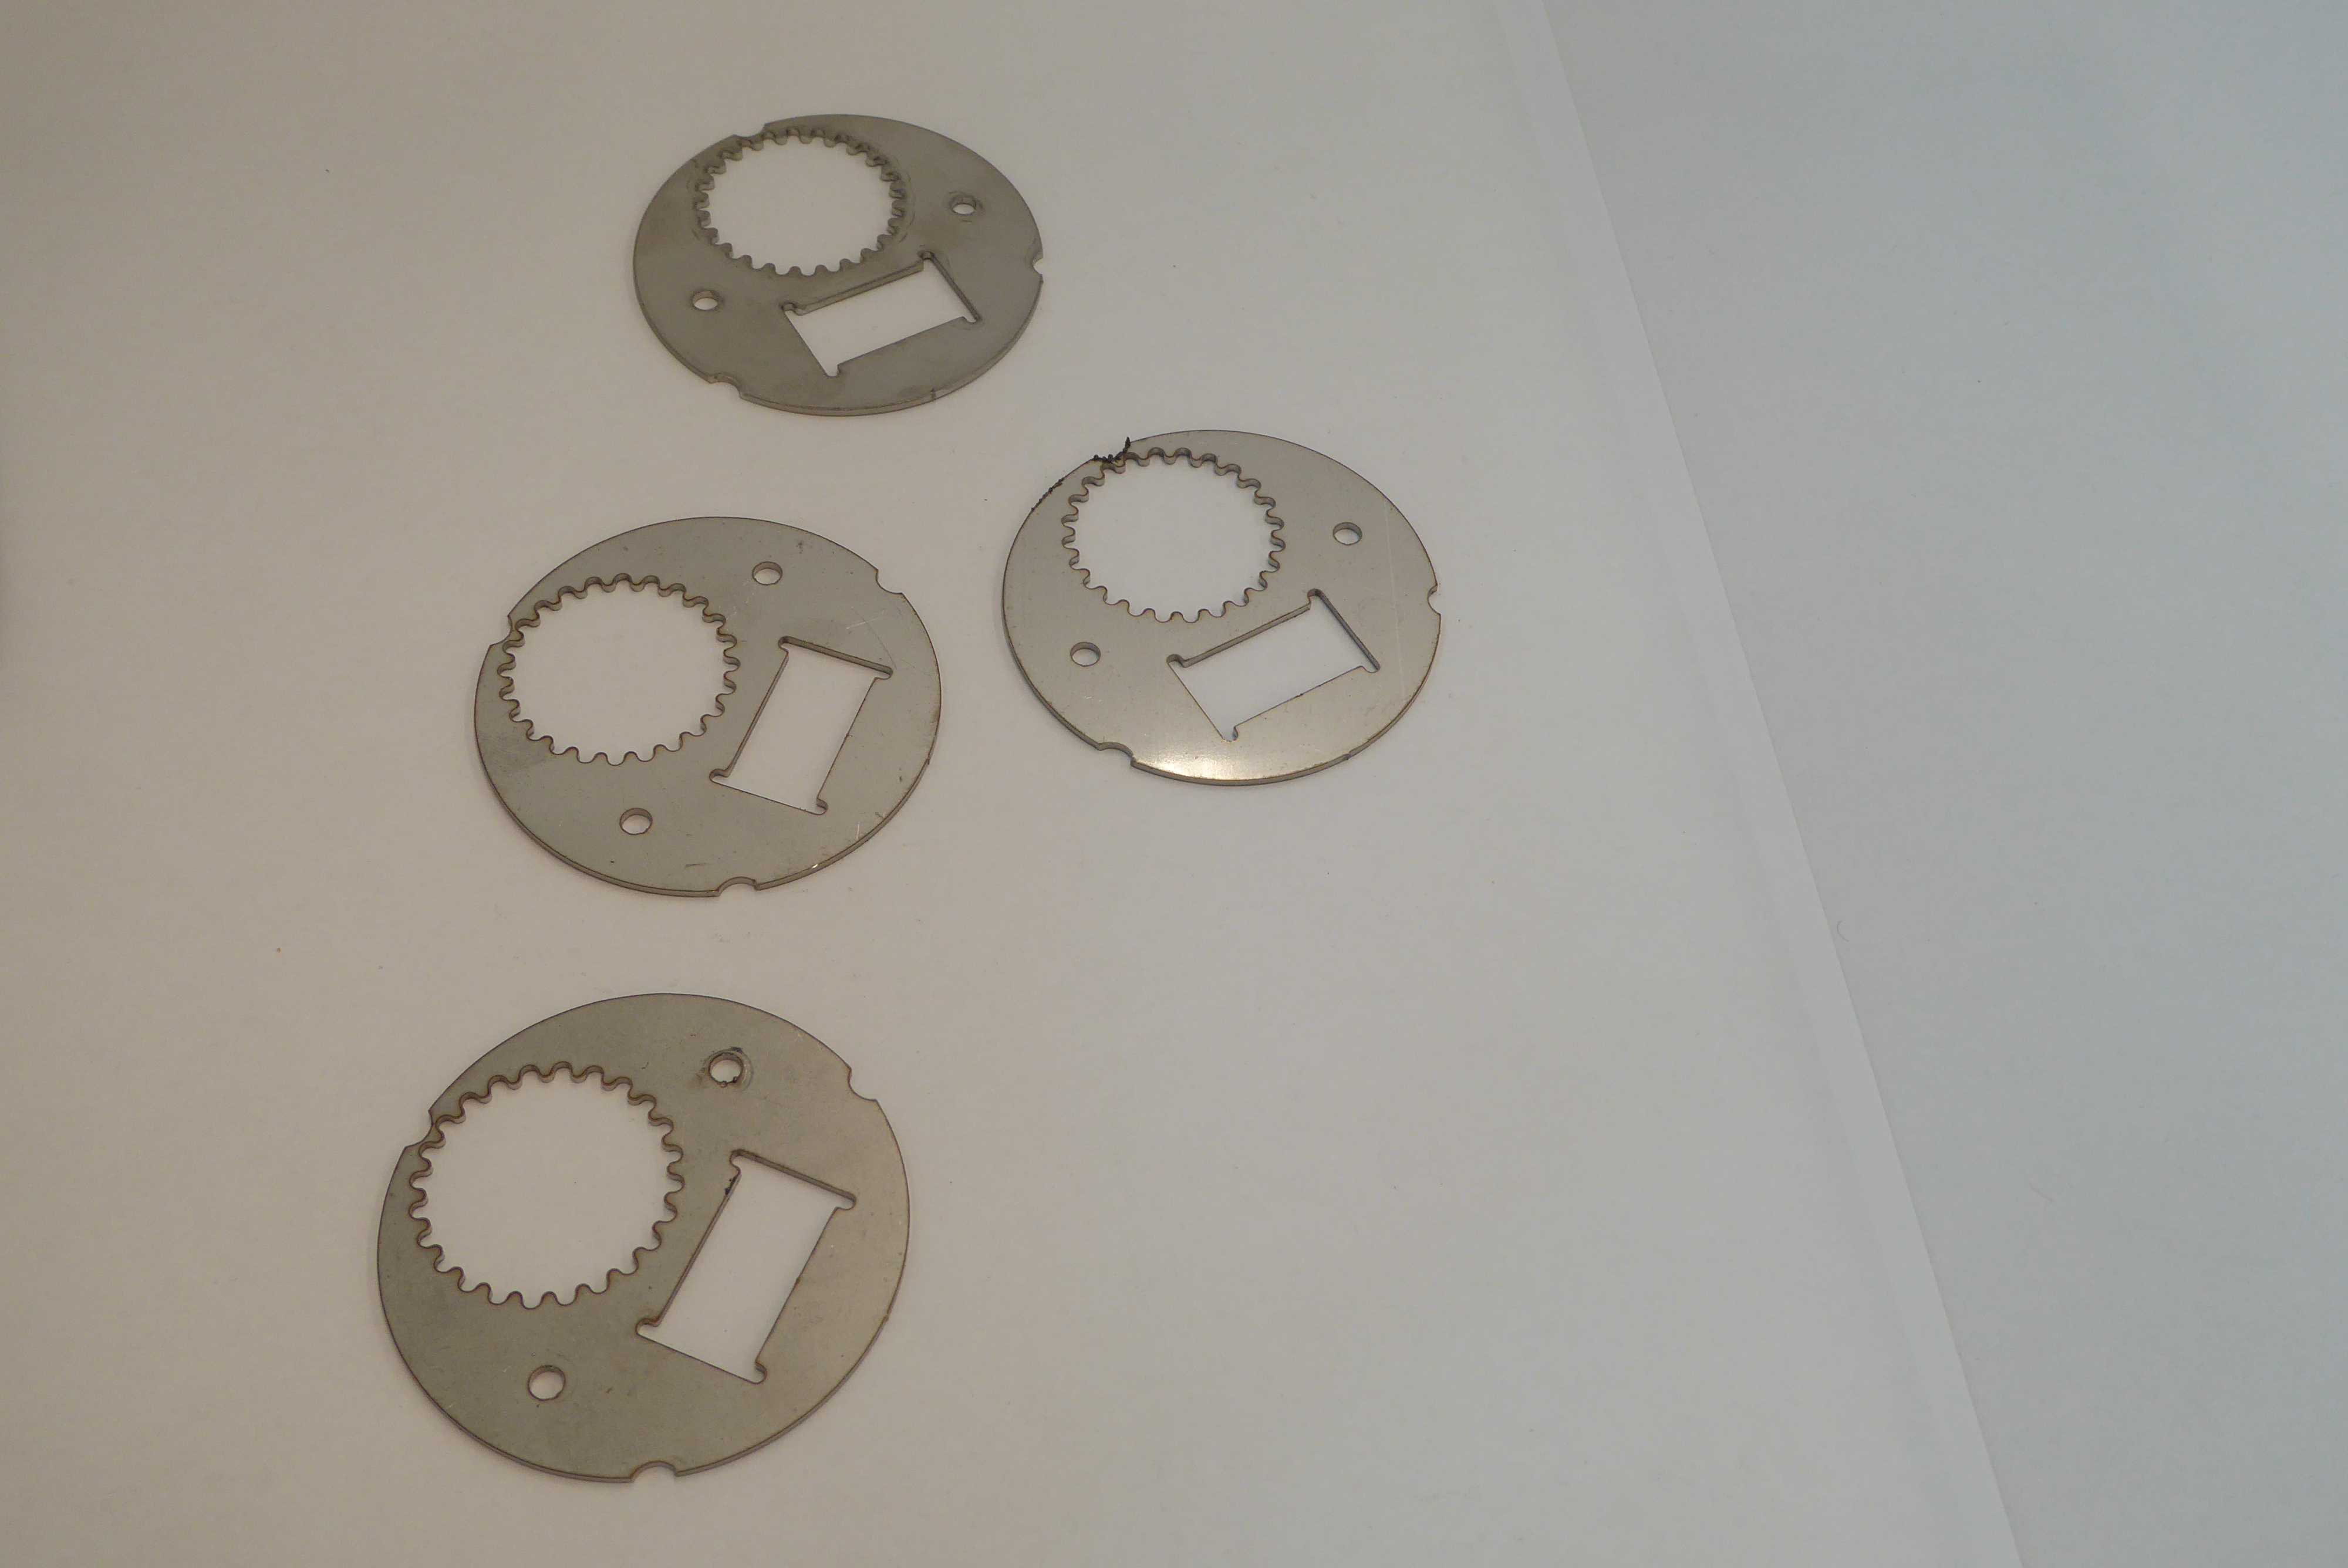
Label: Bottle Opener - Inlay